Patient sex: F
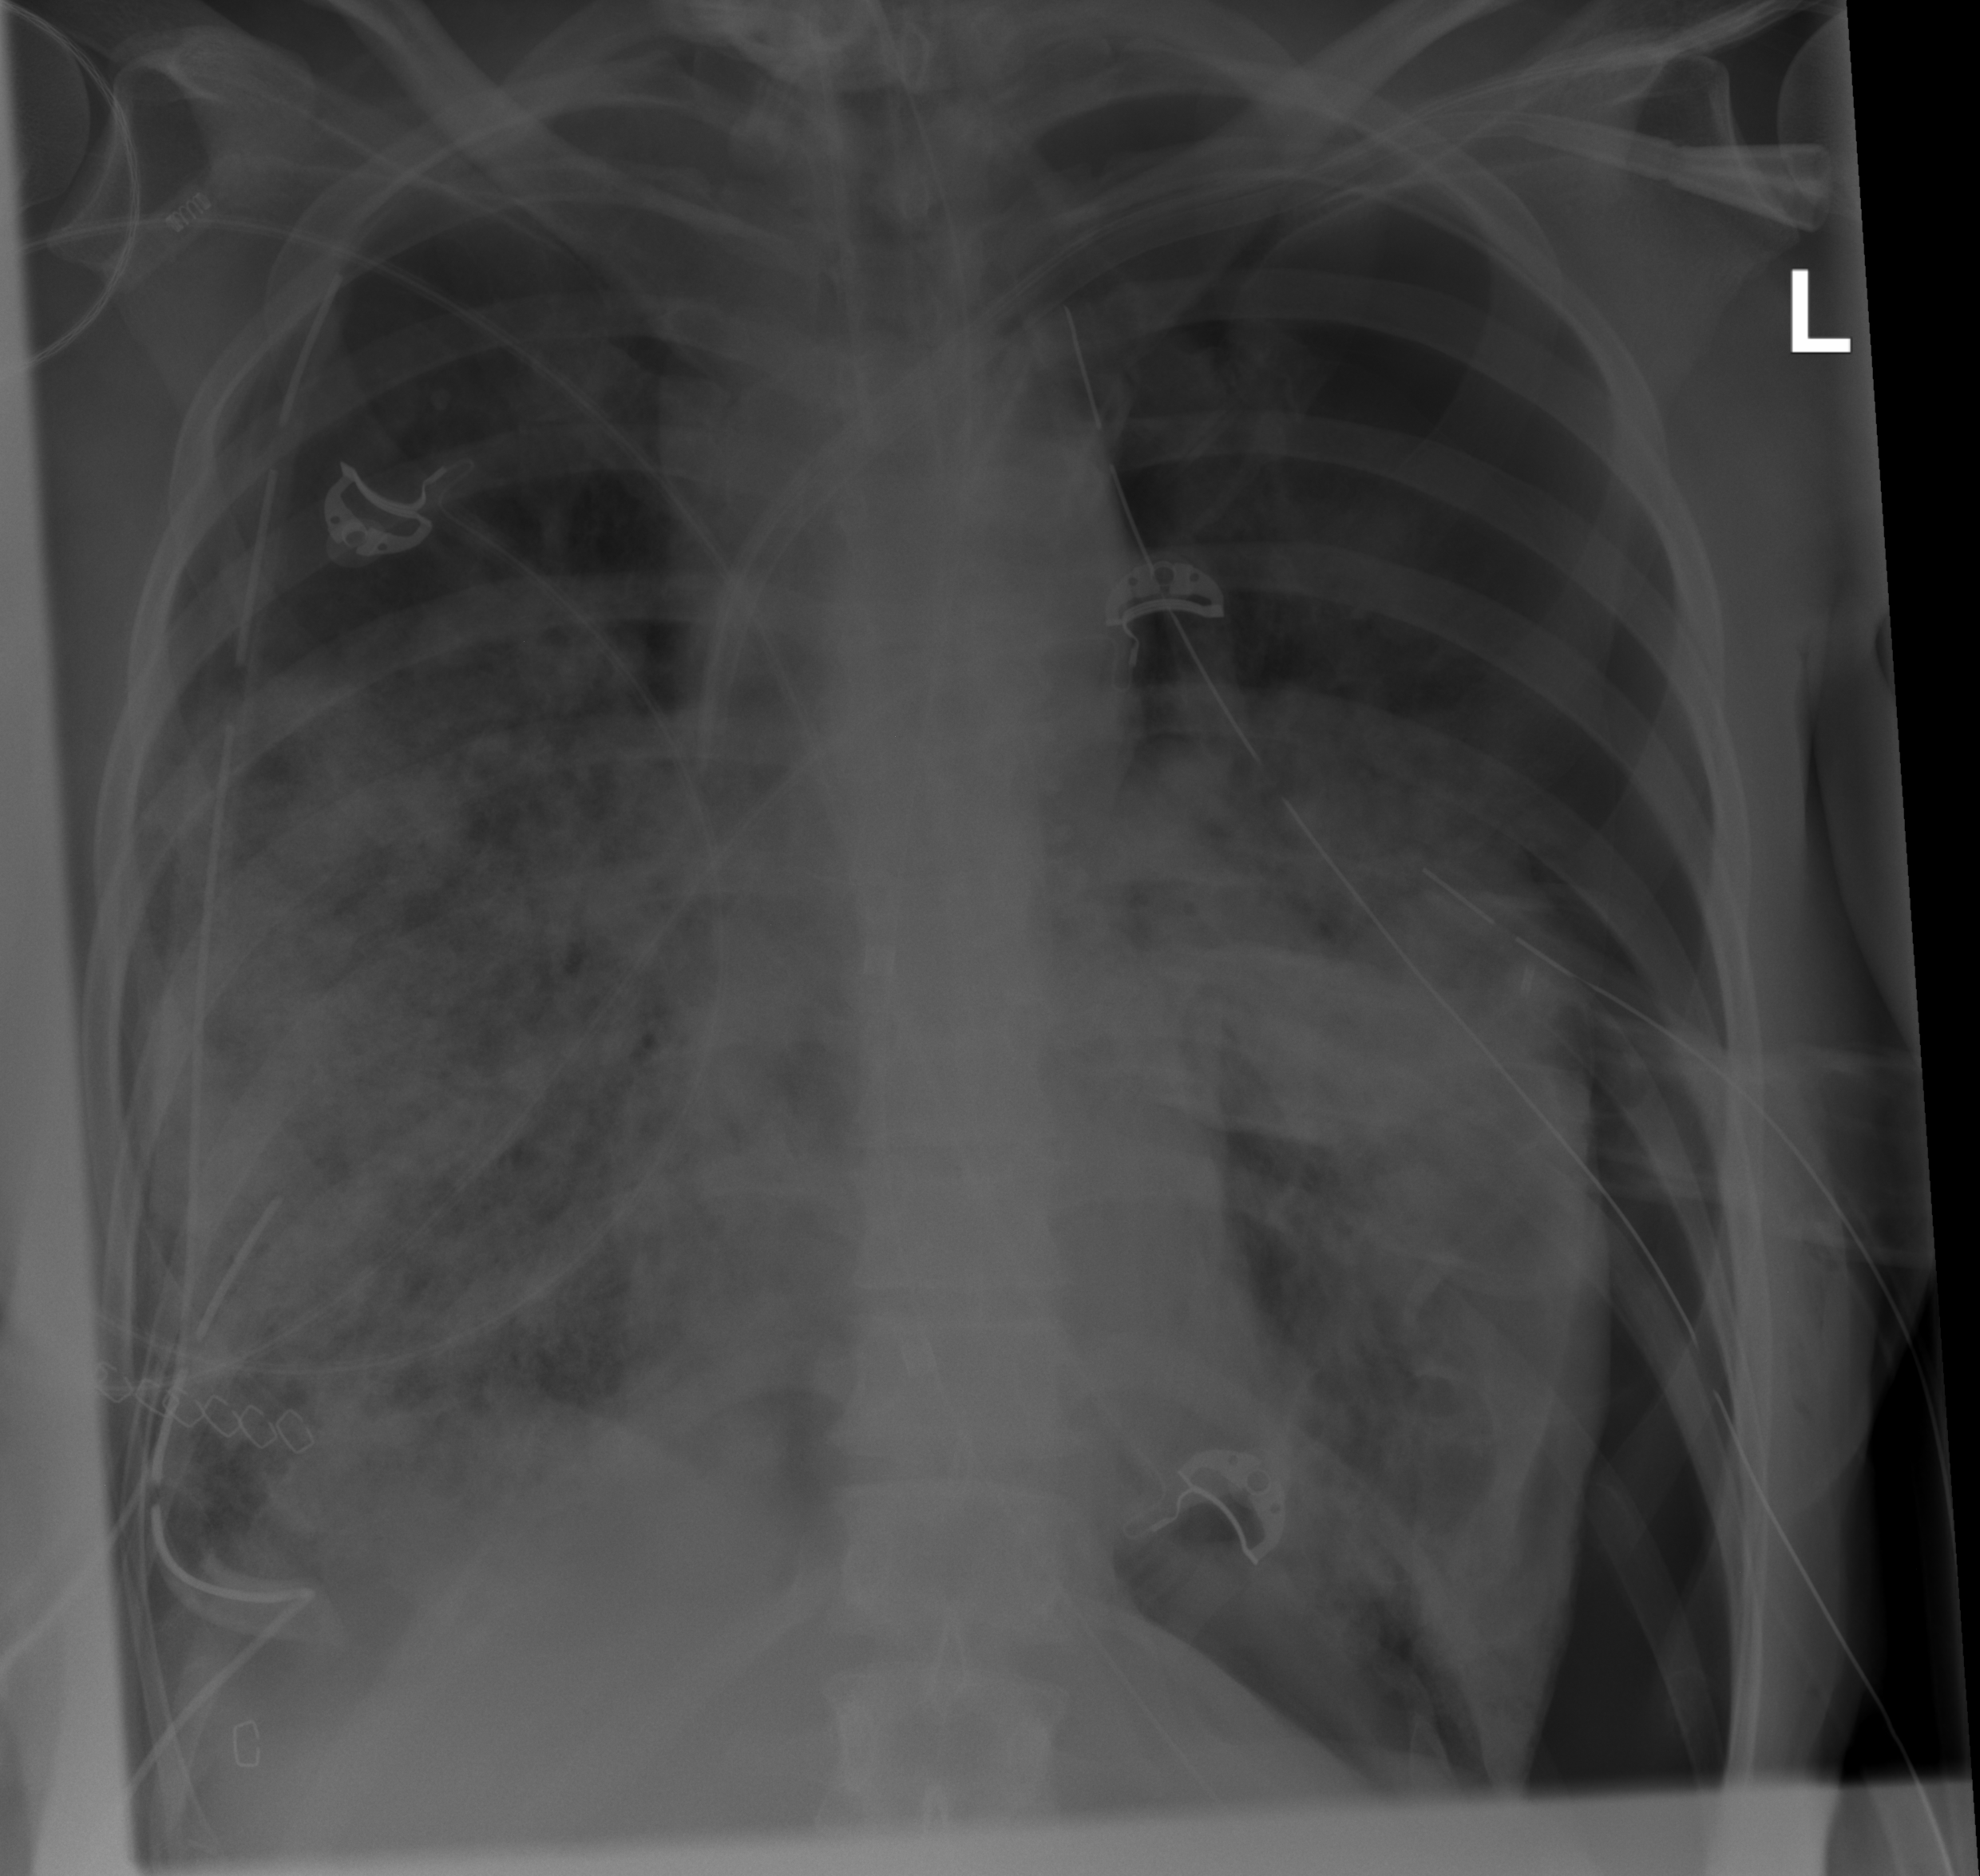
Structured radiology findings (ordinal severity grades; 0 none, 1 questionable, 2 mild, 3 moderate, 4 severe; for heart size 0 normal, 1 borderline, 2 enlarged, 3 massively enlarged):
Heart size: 0
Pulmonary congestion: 0
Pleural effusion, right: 0
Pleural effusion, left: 0
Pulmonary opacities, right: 3
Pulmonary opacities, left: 3
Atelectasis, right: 3
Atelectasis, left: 3